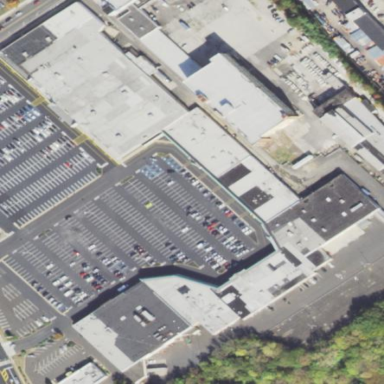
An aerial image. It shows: Retail building.